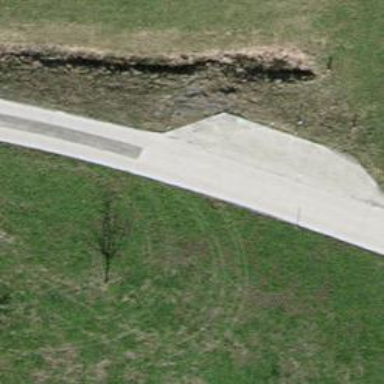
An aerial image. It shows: High-quality track road with concrete lanes.